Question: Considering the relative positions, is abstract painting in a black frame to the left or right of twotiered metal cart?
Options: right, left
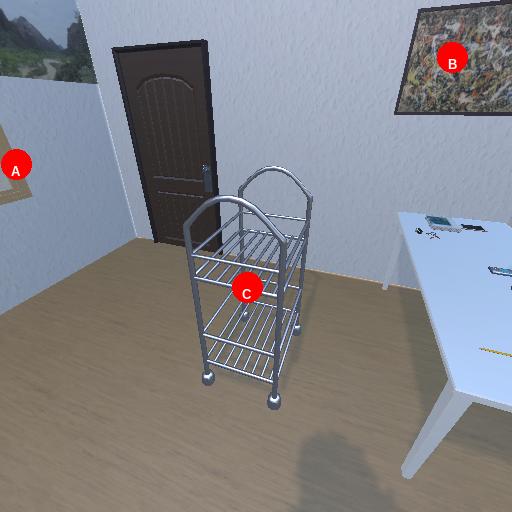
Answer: right